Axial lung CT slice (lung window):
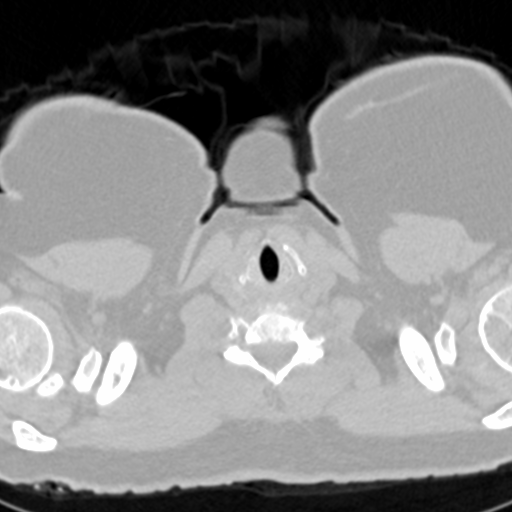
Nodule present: no